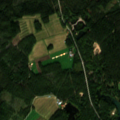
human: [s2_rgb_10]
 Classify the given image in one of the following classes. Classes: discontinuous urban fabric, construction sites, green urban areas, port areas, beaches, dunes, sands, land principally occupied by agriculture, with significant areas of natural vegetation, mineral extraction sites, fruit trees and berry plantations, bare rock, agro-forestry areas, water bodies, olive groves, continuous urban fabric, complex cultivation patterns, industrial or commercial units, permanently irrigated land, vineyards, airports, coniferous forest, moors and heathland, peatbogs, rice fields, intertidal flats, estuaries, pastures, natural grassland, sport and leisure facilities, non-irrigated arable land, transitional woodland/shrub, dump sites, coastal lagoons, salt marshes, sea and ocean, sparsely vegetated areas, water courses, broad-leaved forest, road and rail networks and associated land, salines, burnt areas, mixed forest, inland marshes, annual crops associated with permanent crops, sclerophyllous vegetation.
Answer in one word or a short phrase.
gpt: coniferous forest, mixed forest